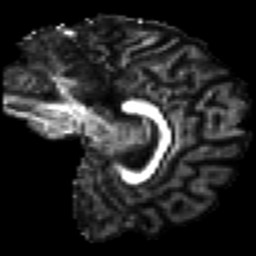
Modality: FA
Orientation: sagittal
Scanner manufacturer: siemens
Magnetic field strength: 3 T
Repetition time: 7.8 s
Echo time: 0.09 s